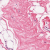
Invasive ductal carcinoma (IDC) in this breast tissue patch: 0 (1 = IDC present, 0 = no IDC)